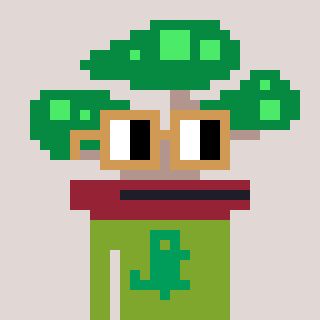
a pixel art character with square brown glasses, a bonsai-shaped head and a slimegreen-colored body on a warm background